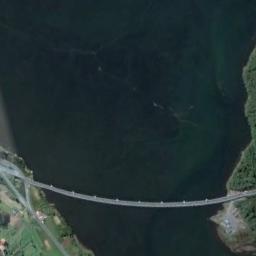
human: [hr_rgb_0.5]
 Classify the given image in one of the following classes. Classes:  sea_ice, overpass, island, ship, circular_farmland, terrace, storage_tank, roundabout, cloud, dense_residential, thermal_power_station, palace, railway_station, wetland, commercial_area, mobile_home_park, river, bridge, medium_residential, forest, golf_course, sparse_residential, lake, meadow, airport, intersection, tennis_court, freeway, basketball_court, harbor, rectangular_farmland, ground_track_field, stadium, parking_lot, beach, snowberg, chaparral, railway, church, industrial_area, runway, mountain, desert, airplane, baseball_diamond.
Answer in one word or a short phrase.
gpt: bridge